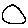
Label: circle